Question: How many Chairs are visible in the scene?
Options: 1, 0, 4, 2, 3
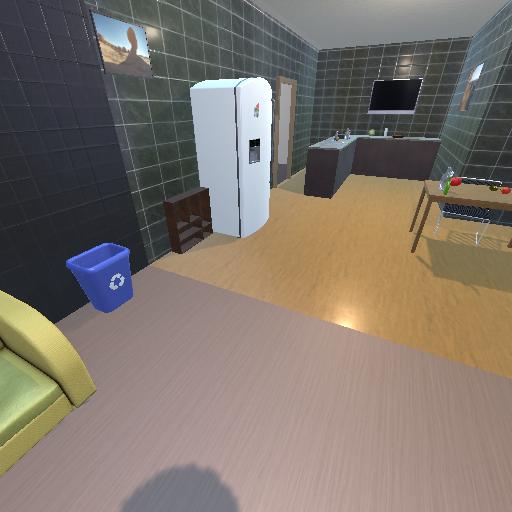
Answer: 1